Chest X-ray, AP view. Patient: 58 years old, sex F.
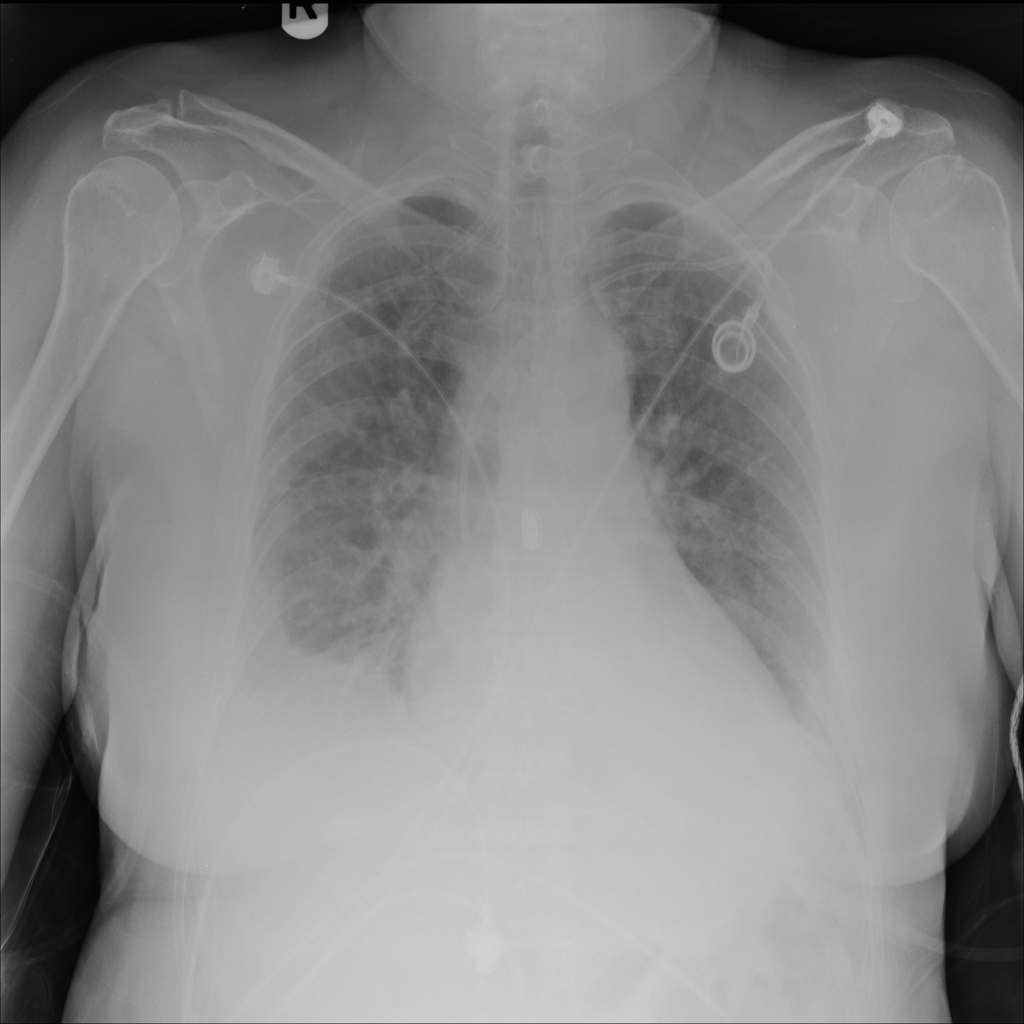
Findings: No Finding